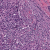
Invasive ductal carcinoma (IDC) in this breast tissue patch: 1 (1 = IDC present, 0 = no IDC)